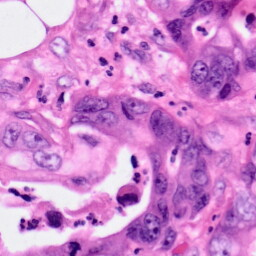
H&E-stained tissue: Pancreatic